Field crop: maize
Growth stage: 2
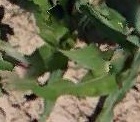
Species: maize